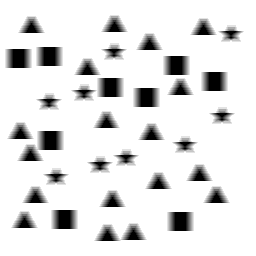
Squares: 9
Triangles: 18
Stars: 9
Total shapes: 36